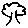
Label: tree